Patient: sex F, age 58
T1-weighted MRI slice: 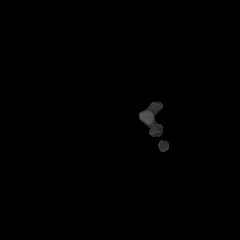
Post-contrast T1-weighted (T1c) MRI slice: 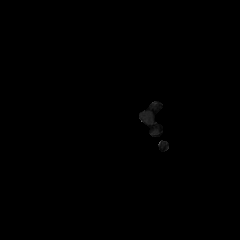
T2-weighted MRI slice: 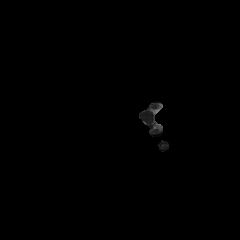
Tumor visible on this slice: no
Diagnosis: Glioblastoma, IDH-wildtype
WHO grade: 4